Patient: sex F, age 66
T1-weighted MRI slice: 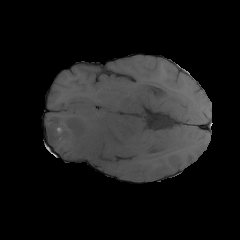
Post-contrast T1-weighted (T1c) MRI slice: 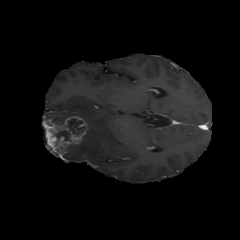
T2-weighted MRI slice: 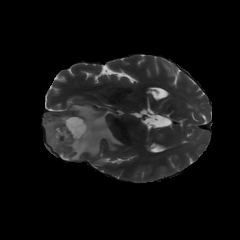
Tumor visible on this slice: yes
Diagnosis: Glioblastoma, IDH-wildtype
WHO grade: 4